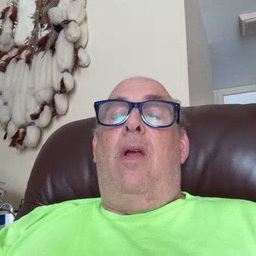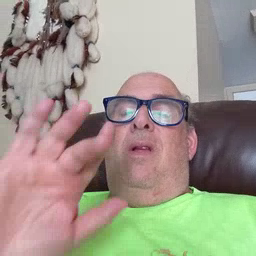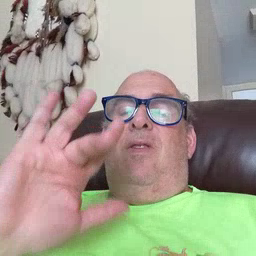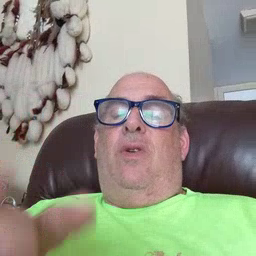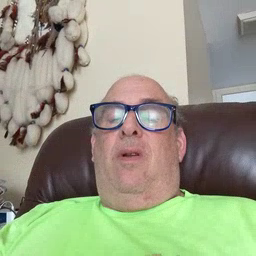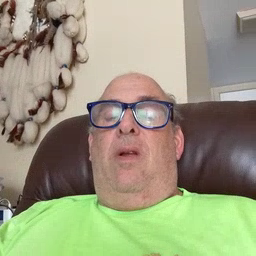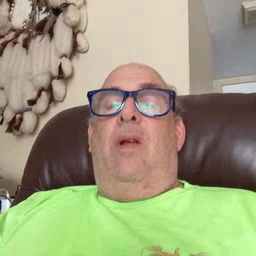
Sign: touch